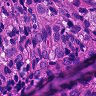
Metastatic tissue present: yes